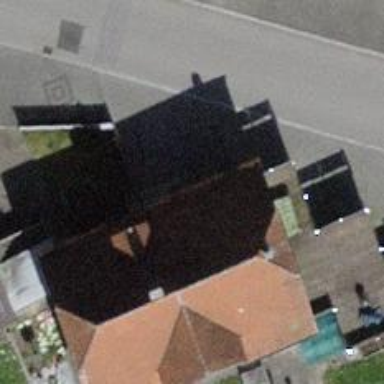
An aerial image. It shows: Building with tile roof.